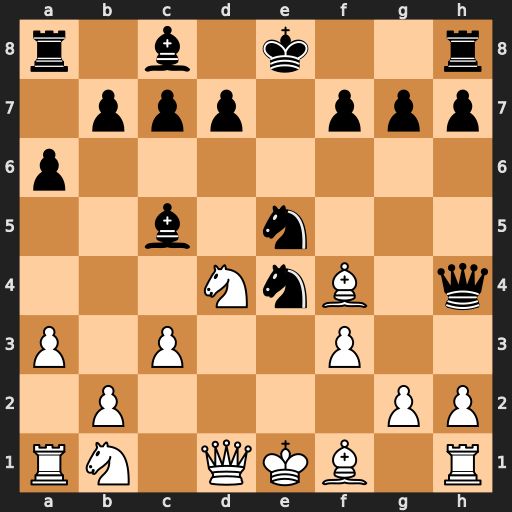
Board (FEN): r1b1k2r/1ppp1ppp/p7/2b1n3/3NnB1q/P1P2P2/1P4PP/RN1QKB1R
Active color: w
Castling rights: KQkq
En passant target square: -
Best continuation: g3 Nxg3 Bxg3